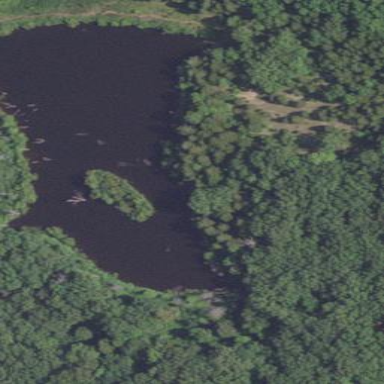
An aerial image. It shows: Serene pond surrounded by nature.